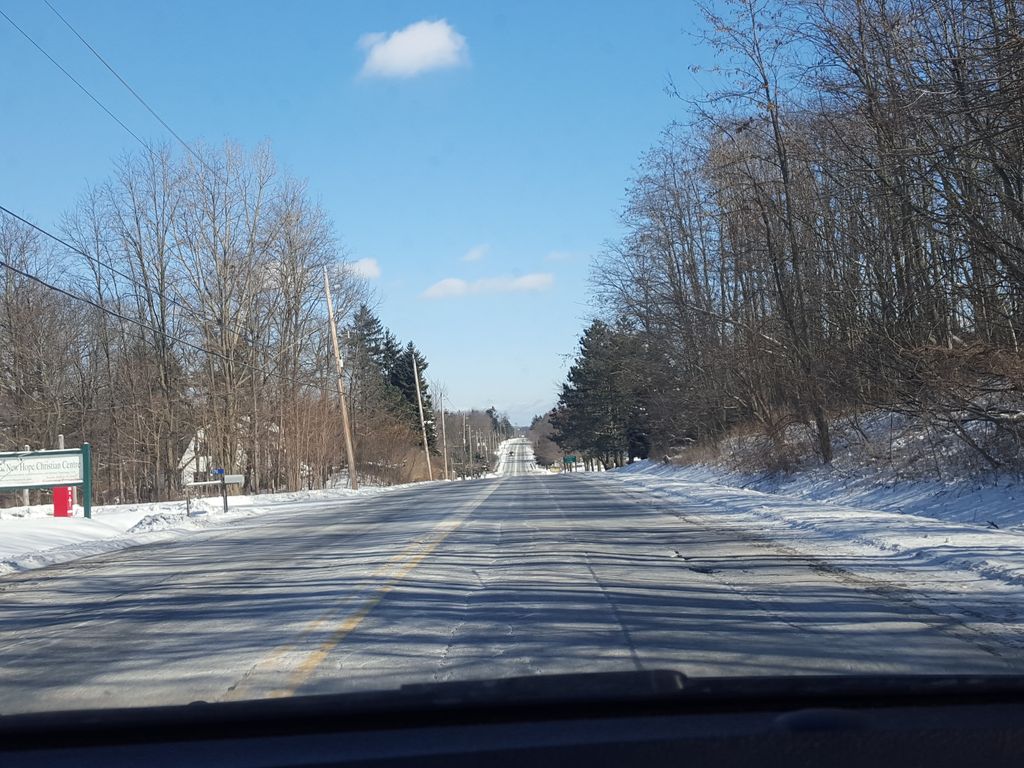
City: hamilton